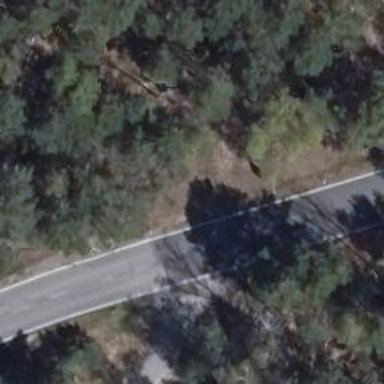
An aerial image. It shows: Tertiary road with asphalt surface.